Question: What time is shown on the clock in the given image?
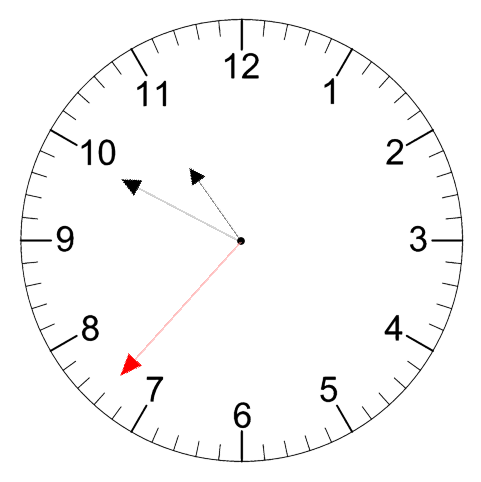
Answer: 10:49:37